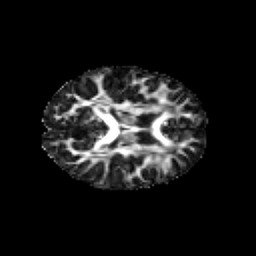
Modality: FA
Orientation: axial
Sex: female
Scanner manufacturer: siemens
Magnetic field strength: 3 T
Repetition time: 5 s
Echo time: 0.071 s